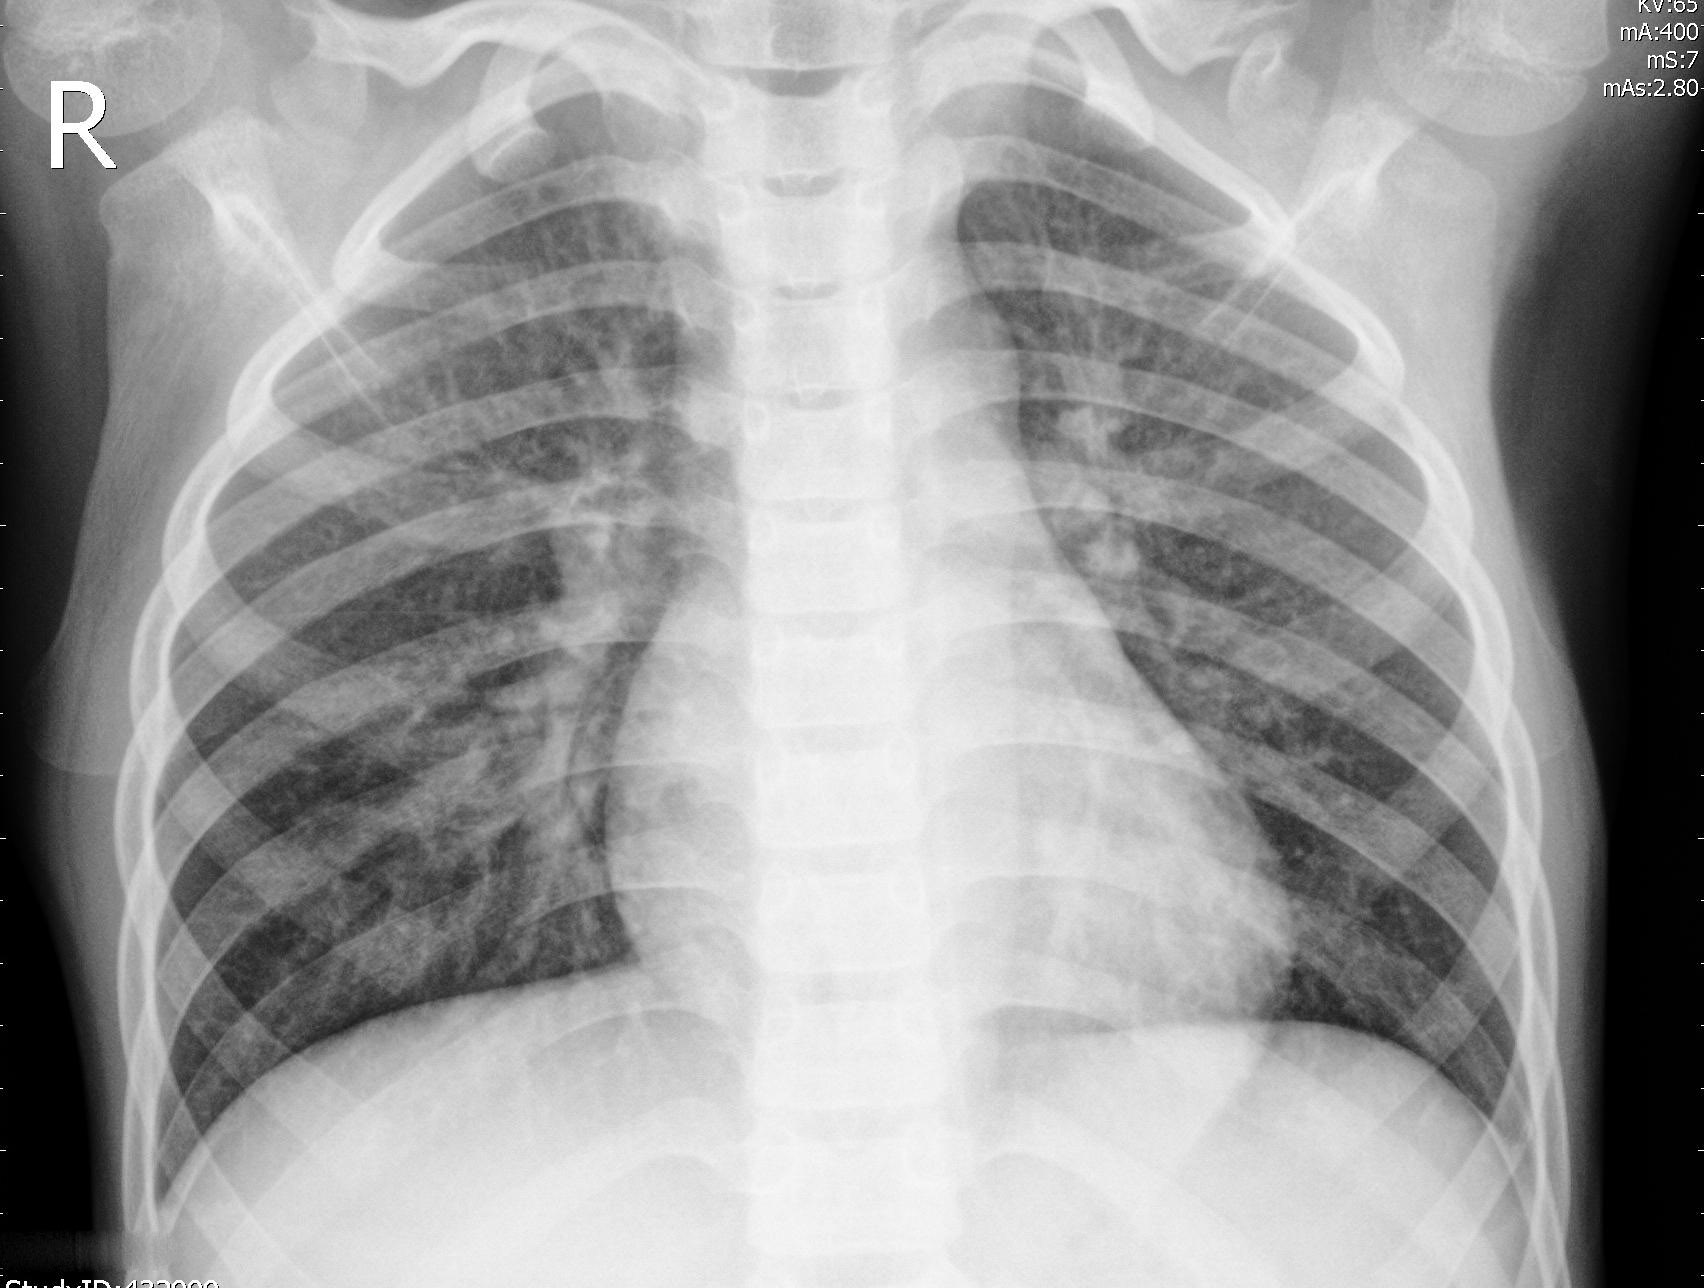
Diagnosis: PNEUMONIA